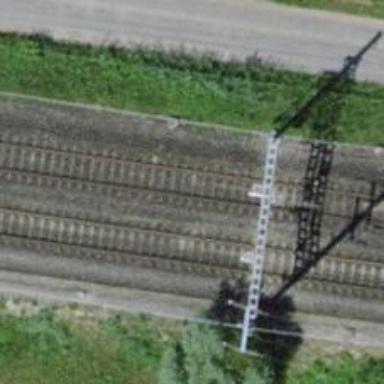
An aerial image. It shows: Single railway track with electrified contact line.